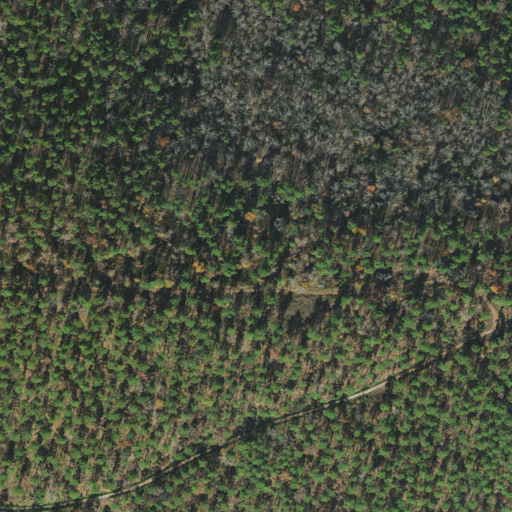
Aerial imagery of mountain in Arkansas named Buffalo Mountain containing mixed forest, evergreen forest, open development, and deciduous forest